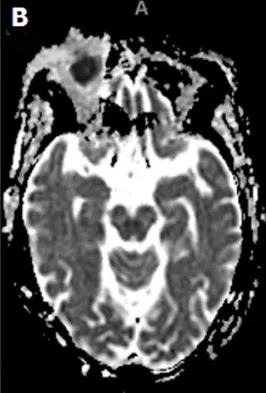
Axial MRI image with companion apparent diffusion coefficient.
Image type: radiology (mri)